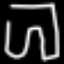
Label: pants